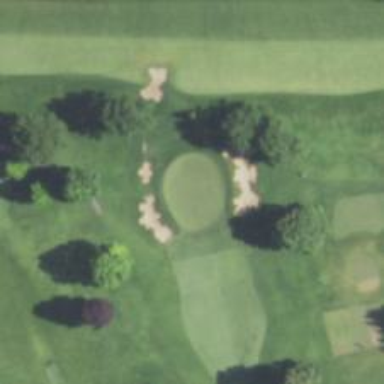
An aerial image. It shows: Golf hole.